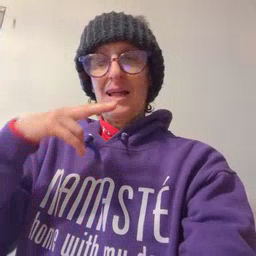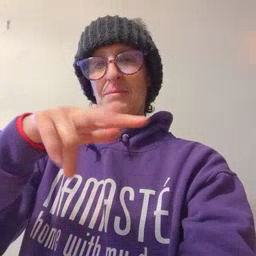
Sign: helicopter